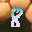
Label: 8